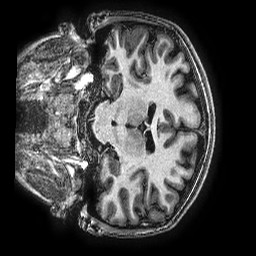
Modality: T1w
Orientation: coronal
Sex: female
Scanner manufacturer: ge
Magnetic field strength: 3 T
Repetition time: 0.00766 s
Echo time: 0.003476 s